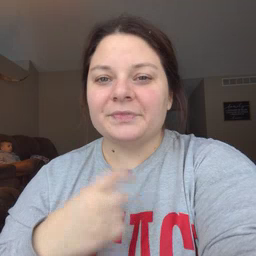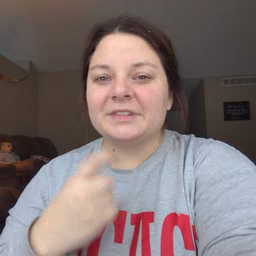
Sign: tooth